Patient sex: M
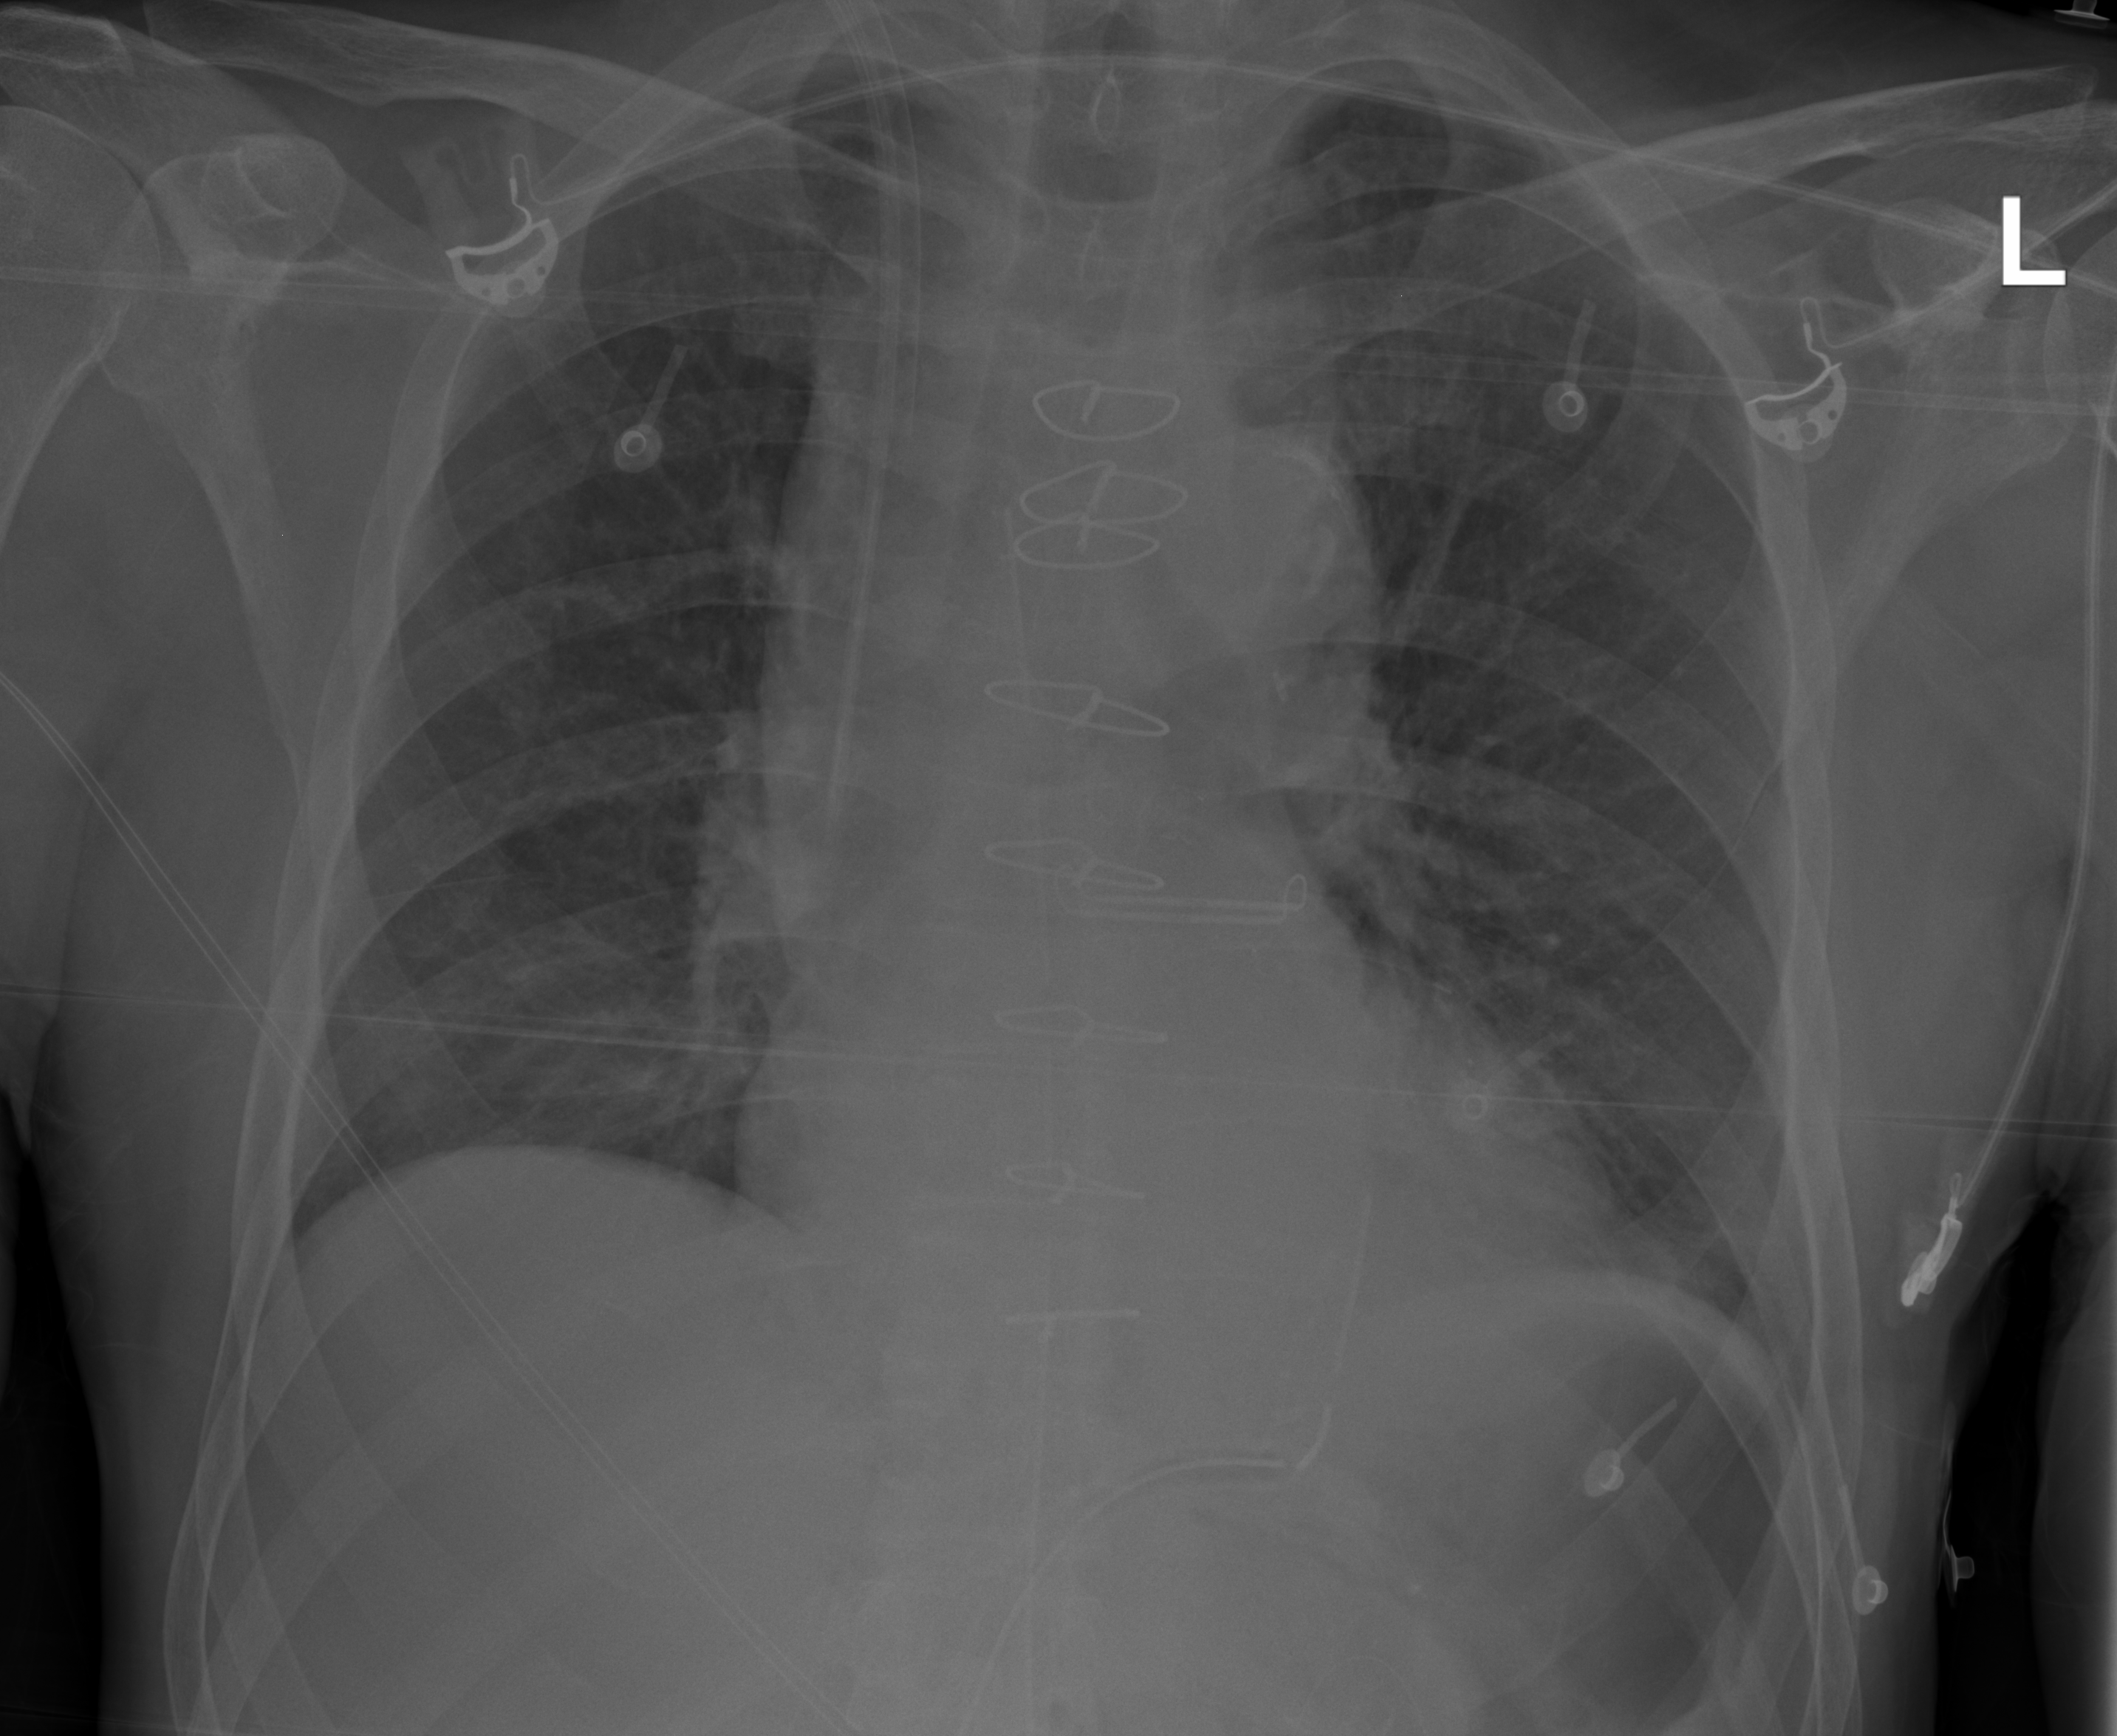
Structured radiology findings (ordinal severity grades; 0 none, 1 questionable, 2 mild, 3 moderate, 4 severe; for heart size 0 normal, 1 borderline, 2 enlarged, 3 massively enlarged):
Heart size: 1
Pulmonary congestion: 2
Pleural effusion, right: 0
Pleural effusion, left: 0
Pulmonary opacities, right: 0
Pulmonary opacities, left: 0
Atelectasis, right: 0
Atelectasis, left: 2